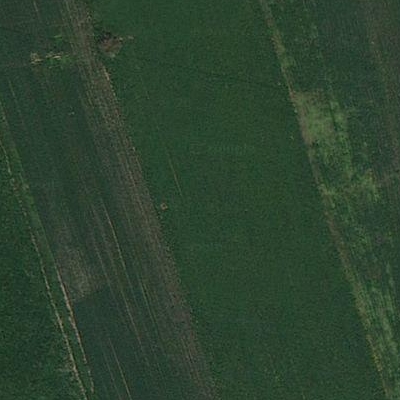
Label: bField